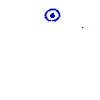
Particle: pion